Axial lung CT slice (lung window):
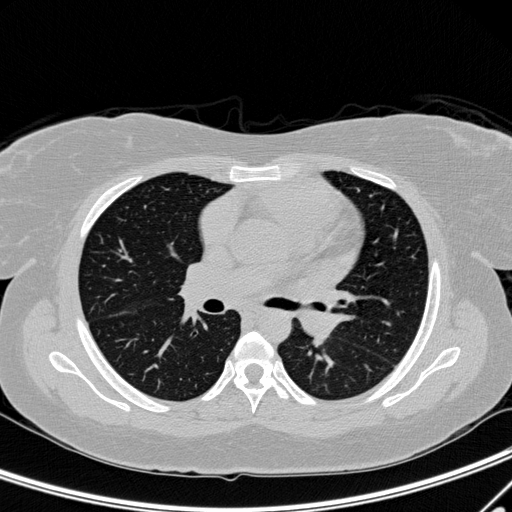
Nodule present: no